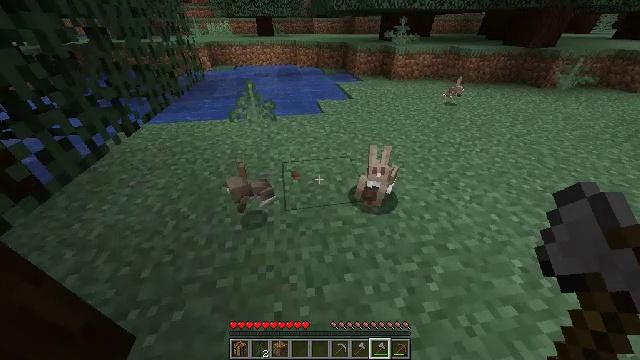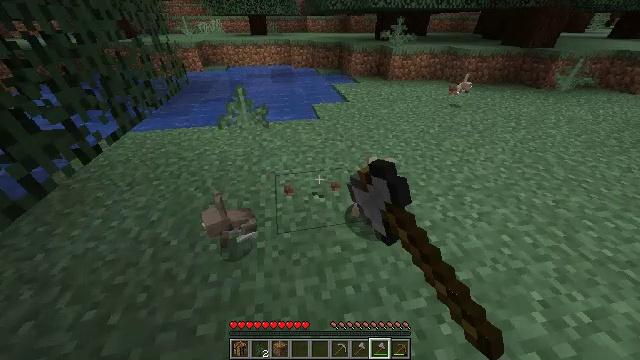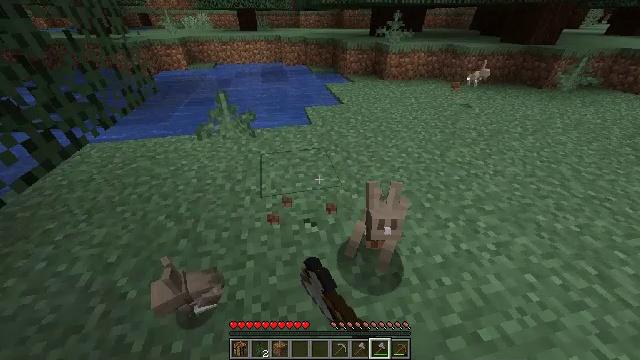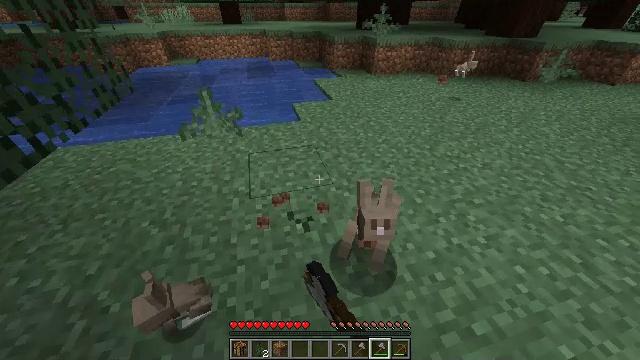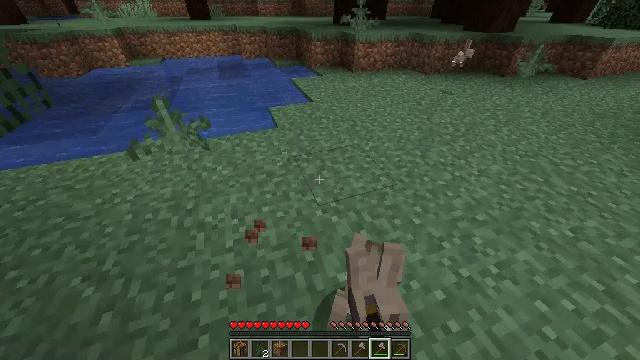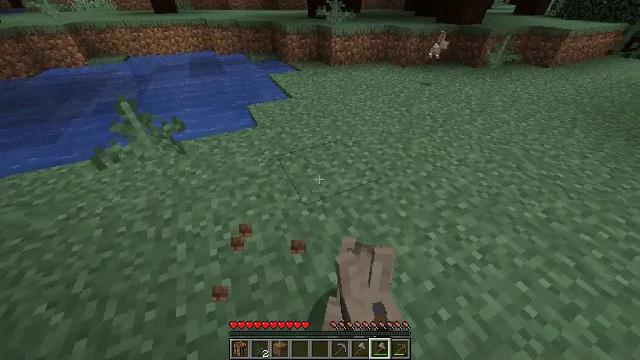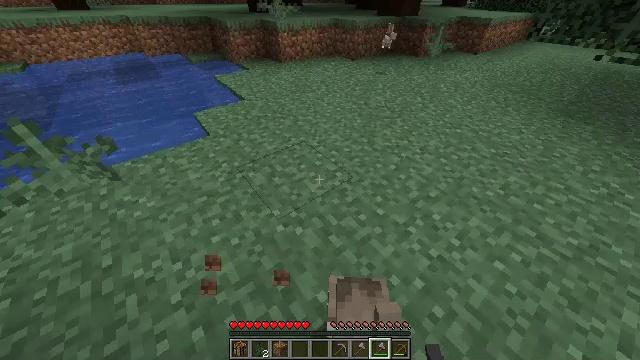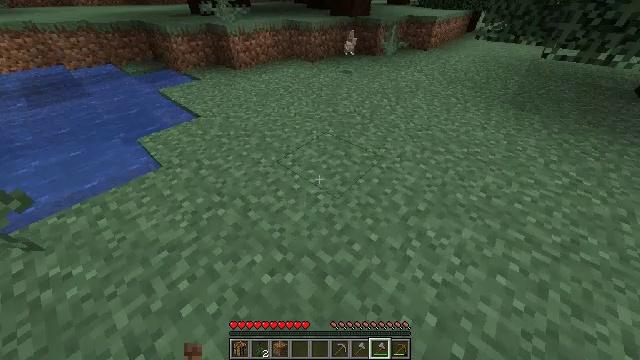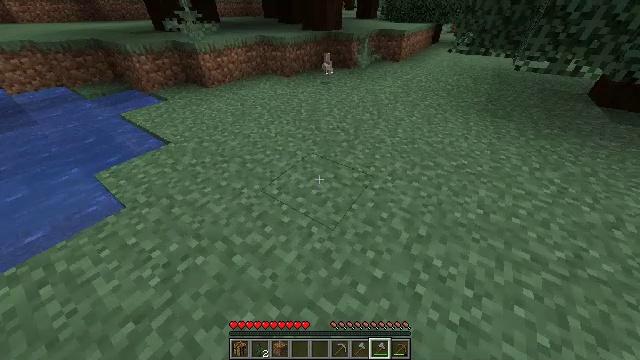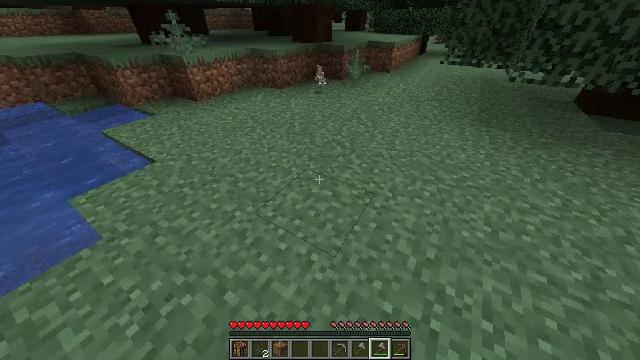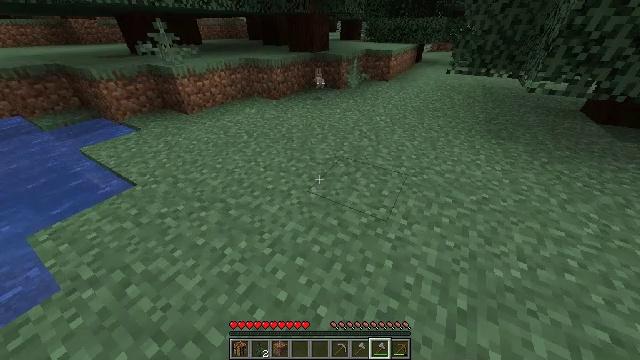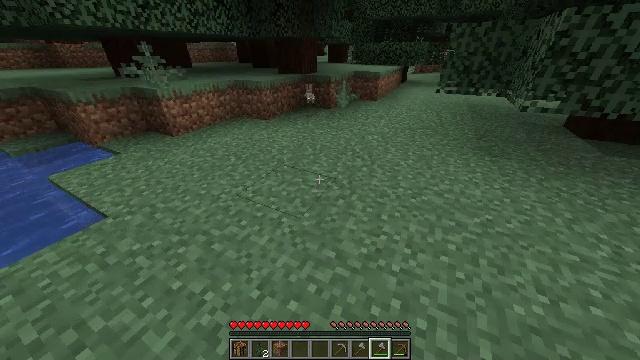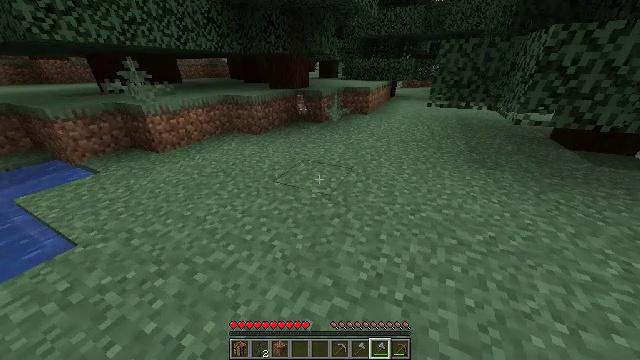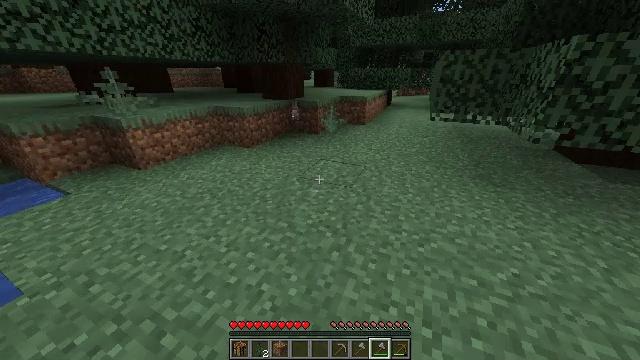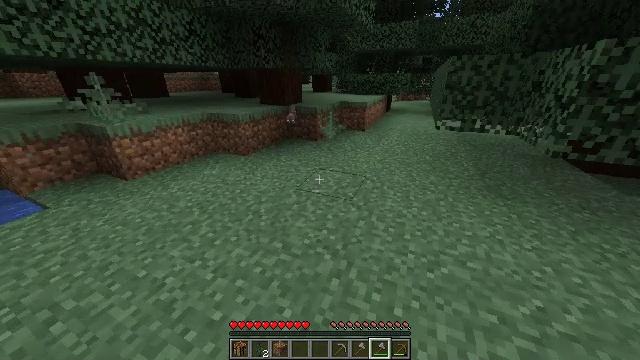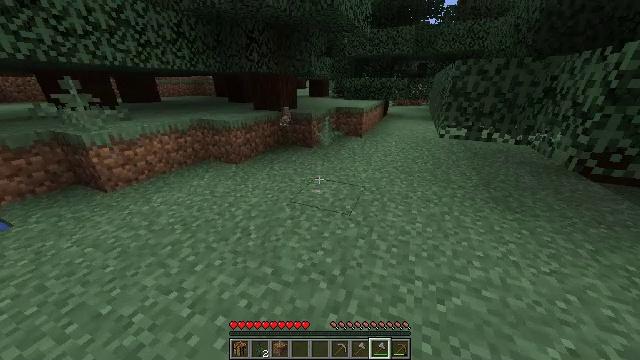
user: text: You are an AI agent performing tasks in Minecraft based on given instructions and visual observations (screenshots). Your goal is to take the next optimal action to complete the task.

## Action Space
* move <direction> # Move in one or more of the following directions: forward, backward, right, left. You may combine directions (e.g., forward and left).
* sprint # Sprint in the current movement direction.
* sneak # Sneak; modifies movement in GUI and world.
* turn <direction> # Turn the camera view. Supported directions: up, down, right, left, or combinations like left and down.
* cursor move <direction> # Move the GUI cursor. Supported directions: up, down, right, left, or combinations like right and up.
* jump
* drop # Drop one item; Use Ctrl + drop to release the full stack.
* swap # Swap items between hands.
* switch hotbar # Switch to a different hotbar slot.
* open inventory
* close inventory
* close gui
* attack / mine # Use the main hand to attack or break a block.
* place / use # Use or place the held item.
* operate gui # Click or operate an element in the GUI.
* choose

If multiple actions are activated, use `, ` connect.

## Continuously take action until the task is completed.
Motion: motion action
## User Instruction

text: Clear the sweet berry bush to collect the sweet berries.
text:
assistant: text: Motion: move forward, turn right, attack / mine
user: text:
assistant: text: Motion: move forward, turn right, attack / mine
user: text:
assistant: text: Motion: move forward, turn right and down, attack / mine
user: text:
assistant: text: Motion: move forward, turn right and down
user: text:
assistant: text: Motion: move forward, turn right and down
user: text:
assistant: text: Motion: move forward, turn right
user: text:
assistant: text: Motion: move forward, turn right
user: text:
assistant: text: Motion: move forward, turn right and up
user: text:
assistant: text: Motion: move forward, turn right and up
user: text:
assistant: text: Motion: move forward, turn right and up
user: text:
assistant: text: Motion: move forward, turn right and up
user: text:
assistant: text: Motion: move forward, turn right and up
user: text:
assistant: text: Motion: move forward, turn right and up
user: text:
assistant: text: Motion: move forward, turn up
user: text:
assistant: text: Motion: move forward, turn up
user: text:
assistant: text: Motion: move forward, jump
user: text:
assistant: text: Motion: move forward, jump
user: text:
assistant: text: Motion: move forward, jump
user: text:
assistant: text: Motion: move forward
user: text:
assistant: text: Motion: move forward and move right
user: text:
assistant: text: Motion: move forward and move right
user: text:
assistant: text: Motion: move forward and move right
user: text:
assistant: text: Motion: move forward and move right
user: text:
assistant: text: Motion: move forward and move right
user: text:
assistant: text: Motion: move forward and move right
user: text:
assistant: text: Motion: move forward and move right, turn up
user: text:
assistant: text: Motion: move forward and move right
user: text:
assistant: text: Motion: move forward and move right
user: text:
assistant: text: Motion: move forward and move right
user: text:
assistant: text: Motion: move forward and move right